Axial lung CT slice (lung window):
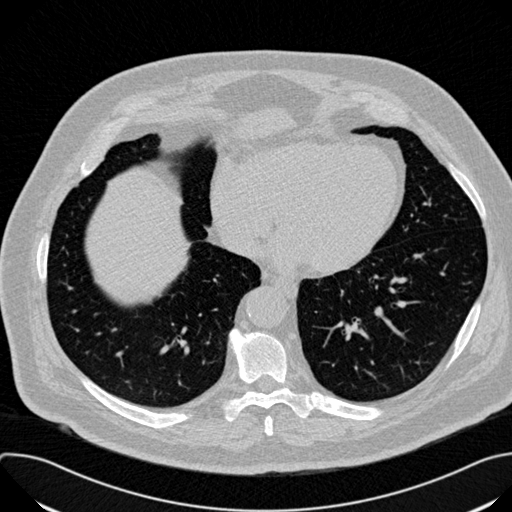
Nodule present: no